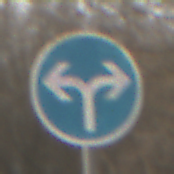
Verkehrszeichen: VorgeschriebeneFahrtrichtungRechtsOderLinks
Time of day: MorningAfternoon
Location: Outdoor (Nature)
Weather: PartlyCloudy
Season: Winter
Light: Natural